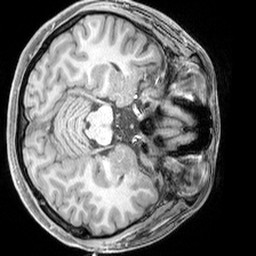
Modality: T1w
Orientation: axial
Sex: female
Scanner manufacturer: siemens
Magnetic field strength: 3 T
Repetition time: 2.3 s
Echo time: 0.00226 s